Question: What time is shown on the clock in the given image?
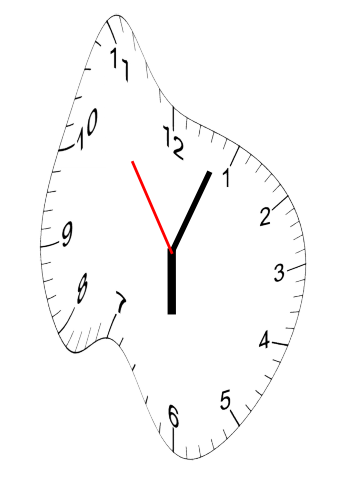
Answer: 06:03:54